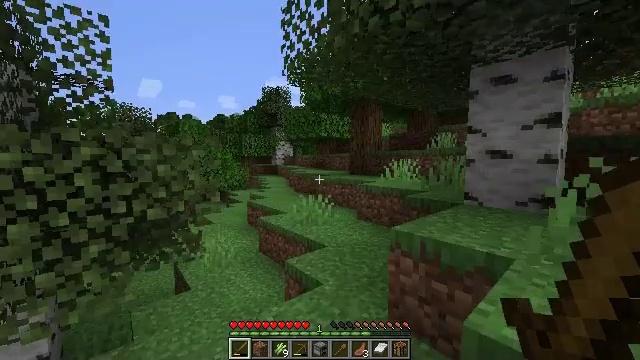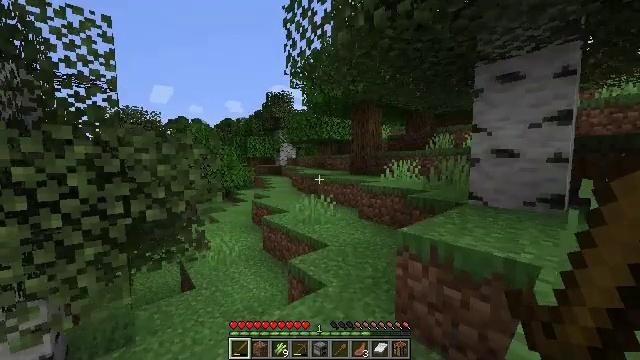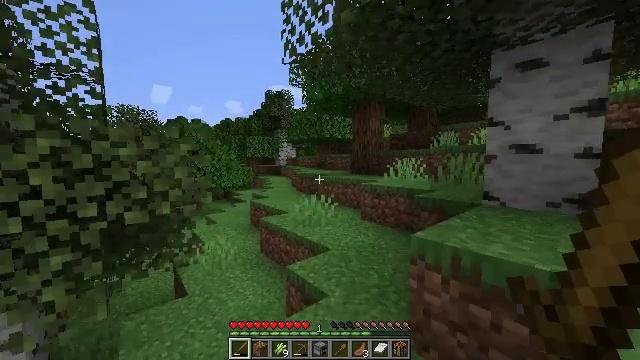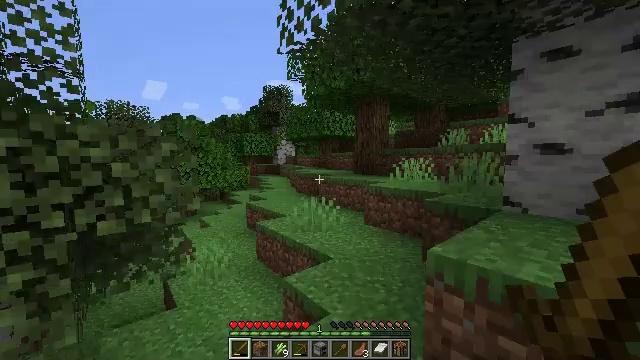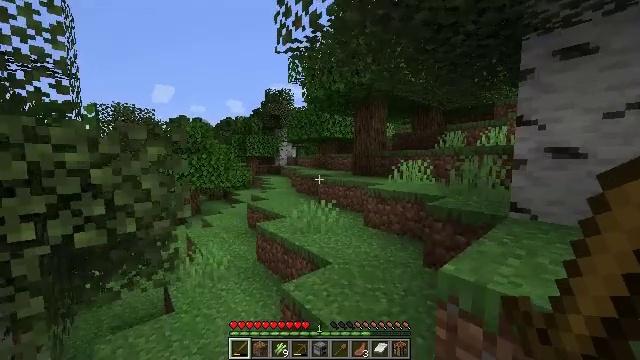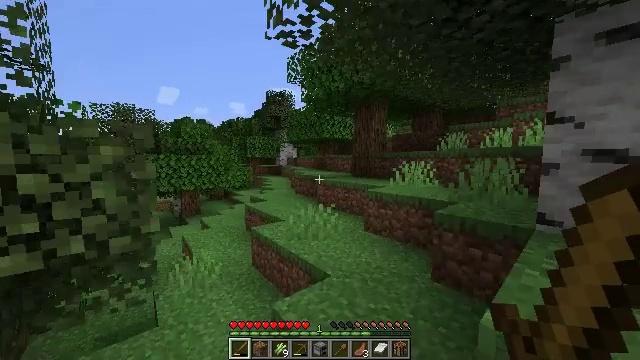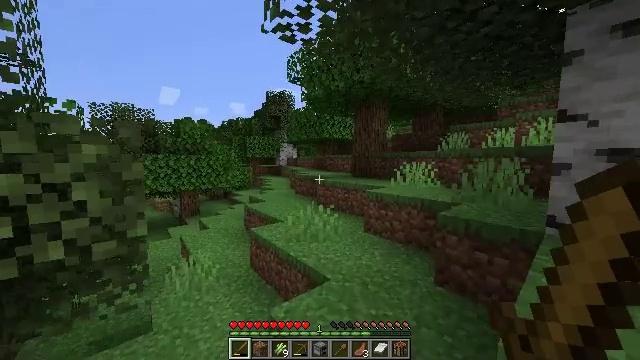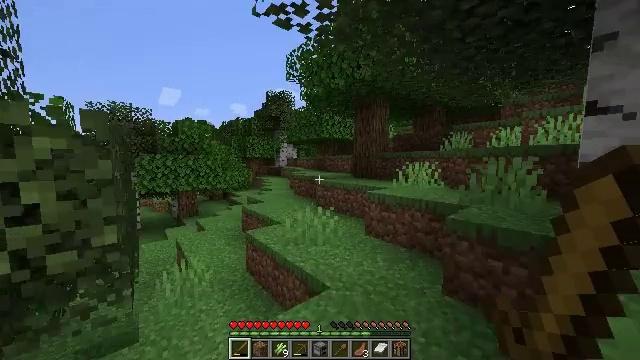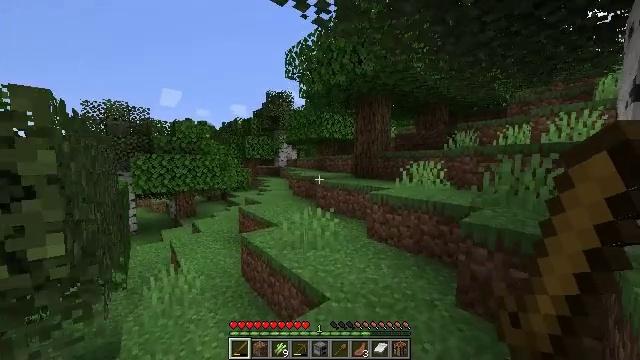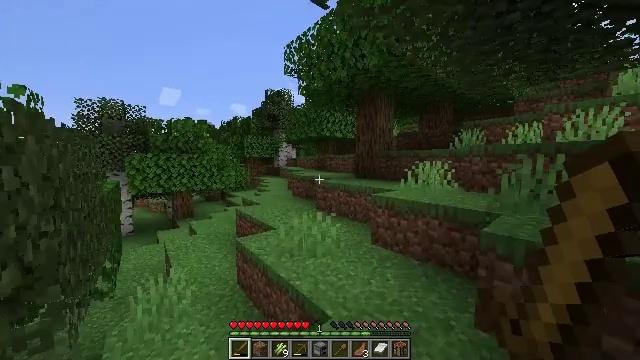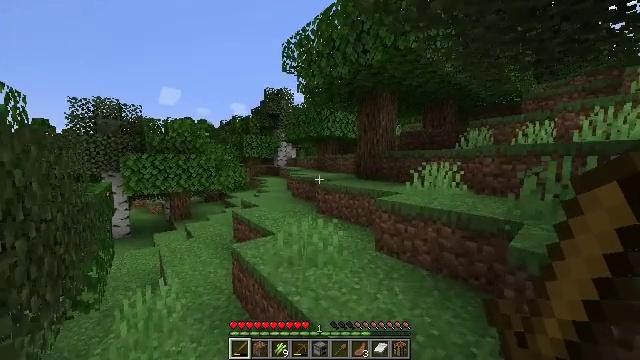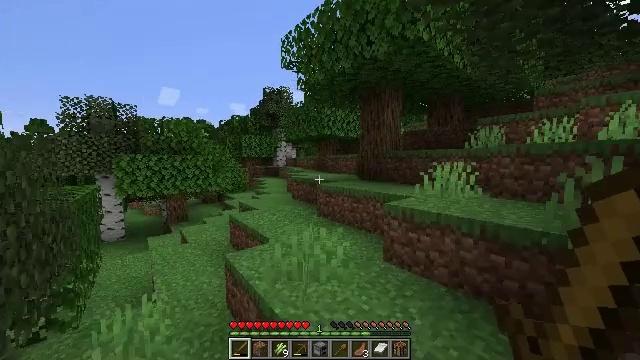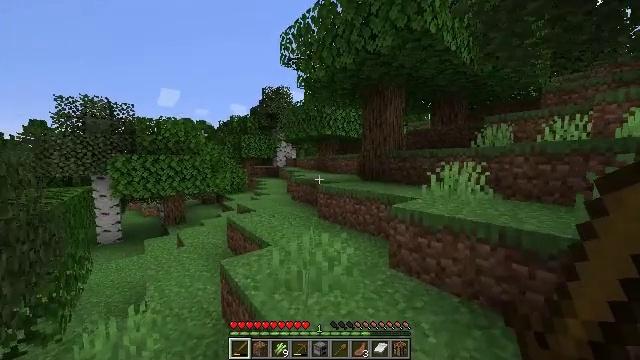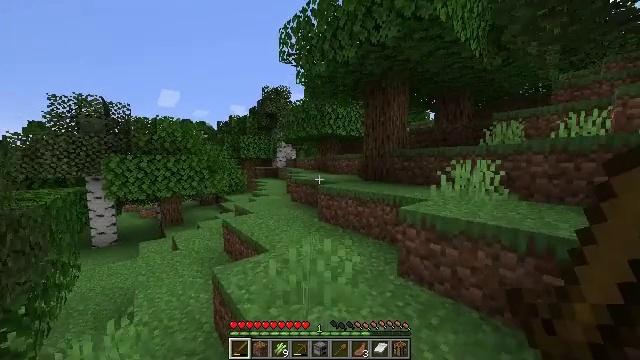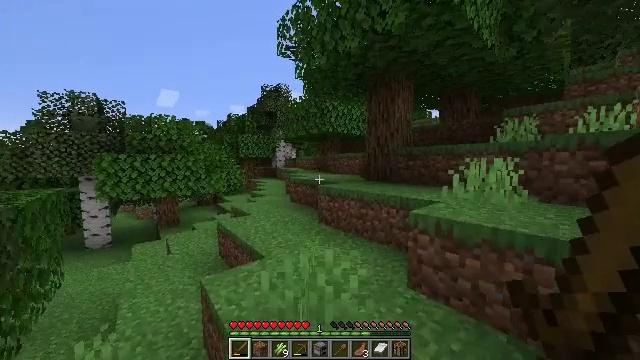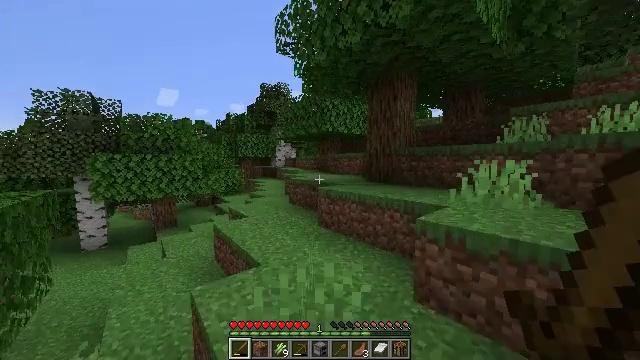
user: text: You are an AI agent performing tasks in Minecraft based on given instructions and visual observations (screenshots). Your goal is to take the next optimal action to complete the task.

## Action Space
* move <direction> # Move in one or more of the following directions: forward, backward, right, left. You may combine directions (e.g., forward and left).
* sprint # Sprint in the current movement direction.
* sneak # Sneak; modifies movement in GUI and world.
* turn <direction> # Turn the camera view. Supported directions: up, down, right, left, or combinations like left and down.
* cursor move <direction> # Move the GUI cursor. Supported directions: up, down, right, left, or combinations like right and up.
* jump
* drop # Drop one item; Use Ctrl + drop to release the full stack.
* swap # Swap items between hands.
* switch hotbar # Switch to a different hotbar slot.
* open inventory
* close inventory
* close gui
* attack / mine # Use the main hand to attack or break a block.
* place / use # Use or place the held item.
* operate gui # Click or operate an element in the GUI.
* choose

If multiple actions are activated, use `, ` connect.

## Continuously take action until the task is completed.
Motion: motion action
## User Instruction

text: Break the sugar cane.
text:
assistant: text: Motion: move forward, sprint
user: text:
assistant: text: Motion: move forward, sprint
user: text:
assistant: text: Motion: move forward, sprint
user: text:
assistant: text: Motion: move forward, sprint
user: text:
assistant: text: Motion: move forward, sprint
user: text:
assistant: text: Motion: move forward, sprint
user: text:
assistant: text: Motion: move forward, sprint
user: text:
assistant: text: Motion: move forward, sprint
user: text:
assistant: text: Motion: move forward, sprint
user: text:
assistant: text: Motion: move forward, sprint
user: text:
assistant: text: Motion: move forward, sprint
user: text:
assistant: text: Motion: move forward, sprint
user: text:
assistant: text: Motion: move forward, sprint
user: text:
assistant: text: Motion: move forward, sprint
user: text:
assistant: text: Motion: move forward, sprint
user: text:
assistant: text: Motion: move forward, sprint
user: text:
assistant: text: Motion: move forward, sprint
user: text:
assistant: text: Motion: move forward, sprint
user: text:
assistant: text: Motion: move forward, sprint
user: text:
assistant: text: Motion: move forward, sprint
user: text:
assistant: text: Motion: move forward, sprint
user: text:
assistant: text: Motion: move forward, sprint
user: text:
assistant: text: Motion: move forward, sprint
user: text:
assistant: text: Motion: move forward, sprint
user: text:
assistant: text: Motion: move forward, sprint
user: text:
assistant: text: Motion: move forward, sprint, turn left
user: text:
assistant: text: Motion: move forward, sprint, turn left
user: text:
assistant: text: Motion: move forward, sprint, turn left
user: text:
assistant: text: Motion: move forward, sprint, turn left
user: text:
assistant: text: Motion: move forward, sprint, turn left